Question: I have some code that OllyDbg is having trouble disassembling. This mostly happens at indirect jumps. For example in the code shown in the image below you can see that the EIP (CPU instruction pointer) is at 401839 which is a valid code address. 0x83F800 should disassemble to "cmp eax 0", but OllyDbg is not doing it. The CPU happily runs the code but I can't see the disassembly.

Is there any way to hint OllyDbg to disassemble the code (starting at 401836, eg)?
I tried using the menu choice "Analyse Code" (ctrl+A), but that did not work in this instance.
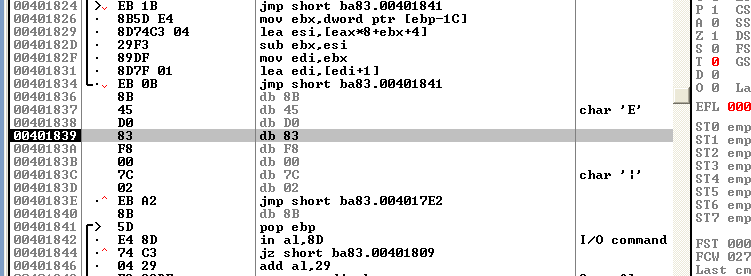
Answer: If "Analyse Code" doesn't change anything, try the reverse; removing it with "Remove analysis from selection"